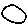
Label: moon